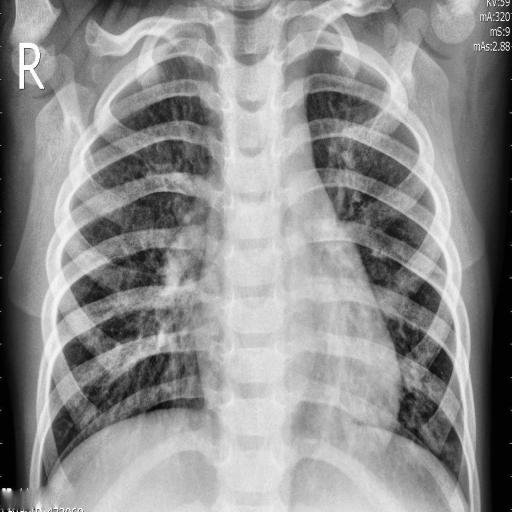
Finding: PNEUMONIA